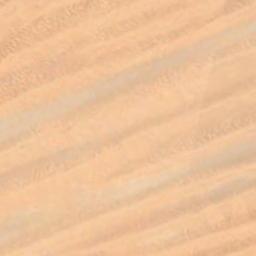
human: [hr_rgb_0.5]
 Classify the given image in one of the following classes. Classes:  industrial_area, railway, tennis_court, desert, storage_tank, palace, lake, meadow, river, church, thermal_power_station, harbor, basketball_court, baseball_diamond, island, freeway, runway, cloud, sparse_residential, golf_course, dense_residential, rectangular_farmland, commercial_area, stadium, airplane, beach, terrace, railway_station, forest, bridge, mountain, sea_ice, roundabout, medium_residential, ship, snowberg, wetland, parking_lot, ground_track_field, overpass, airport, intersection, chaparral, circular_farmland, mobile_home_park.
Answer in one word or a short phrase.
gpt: desert